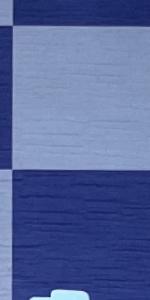
Label: Empty